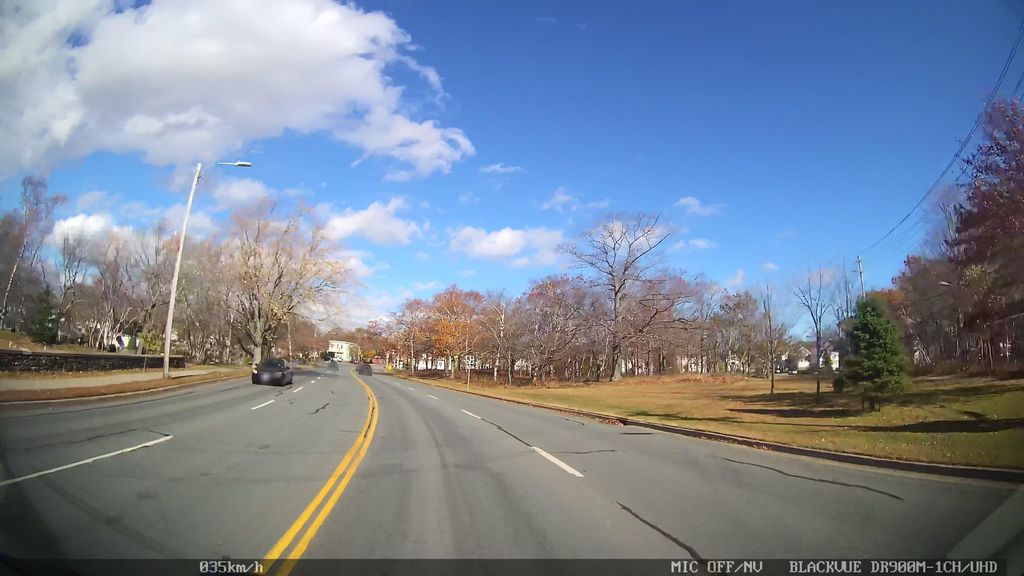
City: halifax